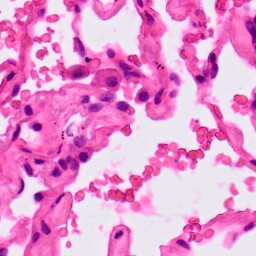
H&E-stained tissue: Lung